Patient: sex M, age 72
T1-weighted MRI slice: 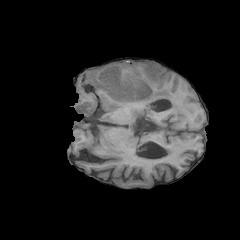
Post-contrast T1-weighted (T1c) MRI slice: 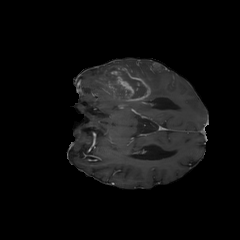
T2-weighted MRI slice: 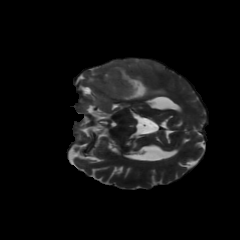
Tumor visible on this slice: yes
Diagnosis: Glioblastoma, IDH-wildtype
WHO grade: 4